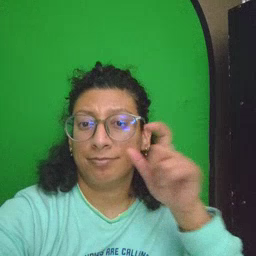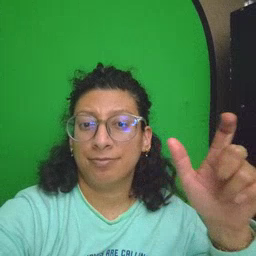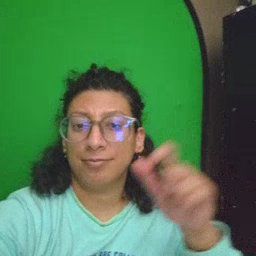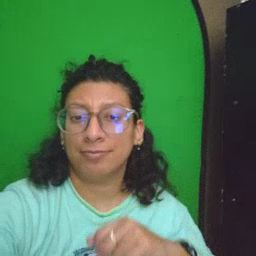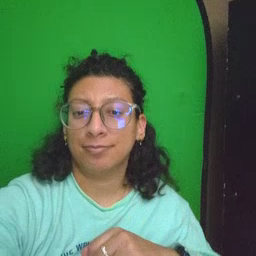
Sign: moon